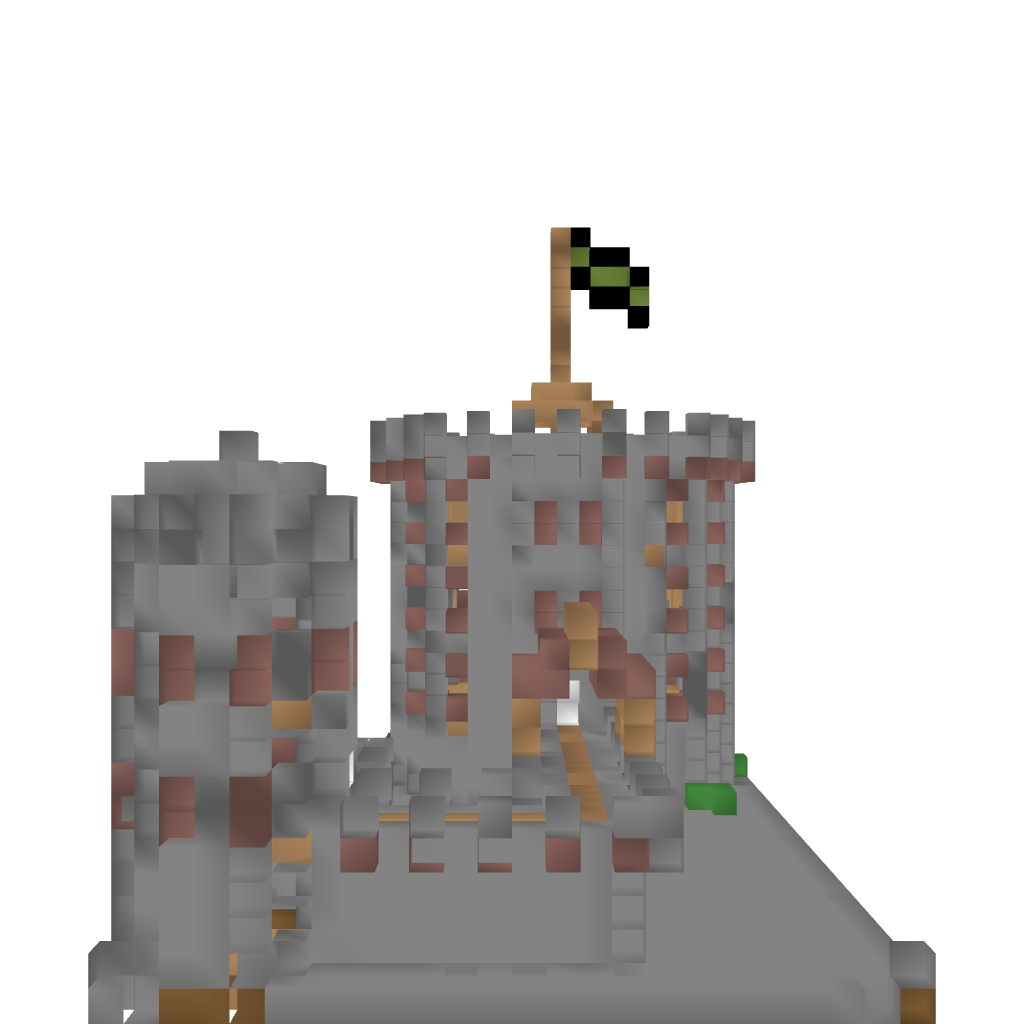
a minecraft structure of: Ramshorn Fortress good quality